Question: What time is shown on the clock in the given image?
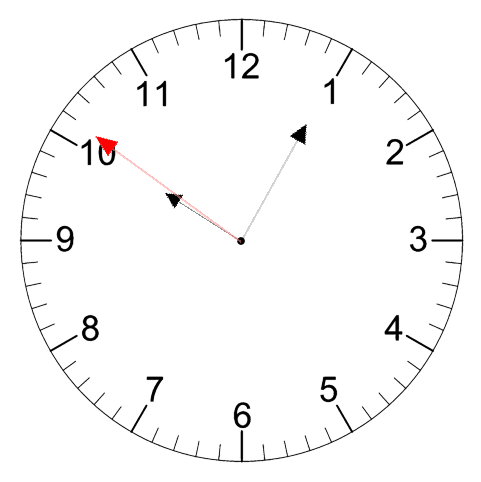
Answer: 10:04:51